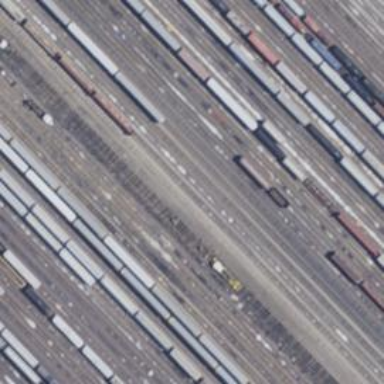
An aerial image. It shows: Very large railway yard used for manifest purposes.